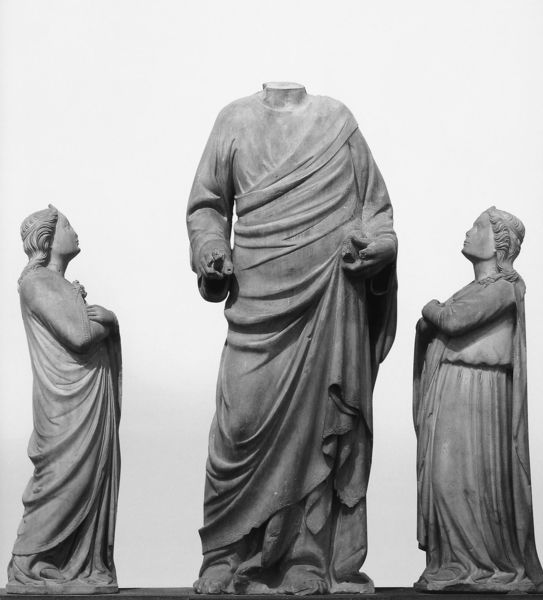
Titel: Hl.Barnabas(?) (die zwei Engel von Piero do Giovanni Tedesco)
Künstler: Giovanni d’Ambrogio
Institution: Florenz, Domopera
Schlagwörter: hand, kopf, mann, frauen, frau, grau, kleider, tuch, stein, hände, figur, haare, kind, krug, skulptur, statue, füße, crown, folds, hands, religious, robes, white, women, belt, black, dress, face, gray, grey, hair, ladies, lady, nose, robe, three, woman, gown, fus, gebet, rom, statuen, greek, man, roman, stone, toga, head, drapes, eyes, feet, black and white, shadow, chin, mouth, faces, kopflos, monument, photo, sculpture, drape, drapery, marble, human, arms, draped, rome, scale, statues, medieval, eye, cloth, fingers, lips, long, stare, größe, pointing, humans, togas, hold, standing, pray, bow, body, achtung, photograph, heads, big, broken, greece, antike, sculptures, looking up, persons, arms folded, bare feet, raised, draping, antic, antik, toes, awe, carvings, giant, worship, curved, headless, arms crossed, damaged, decapitated, fold, folder, profiles, judging, folded arms, admire, gathered, admiration, missing head, healess, figurene, handless, togaas, facing sculptures